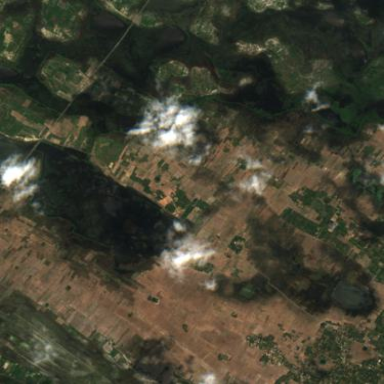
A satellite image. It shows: Farmland with rice crop.